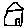
Label: house